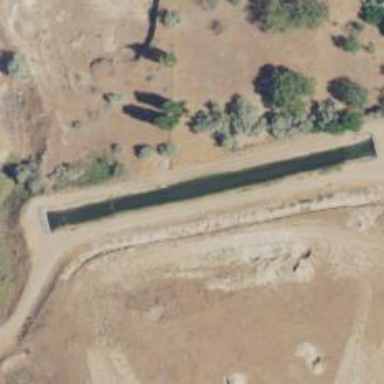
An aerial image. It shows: Canal used for irrigation purposes.